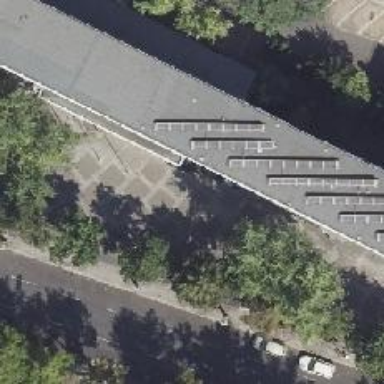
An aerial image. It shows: Bicycle repair station is available.